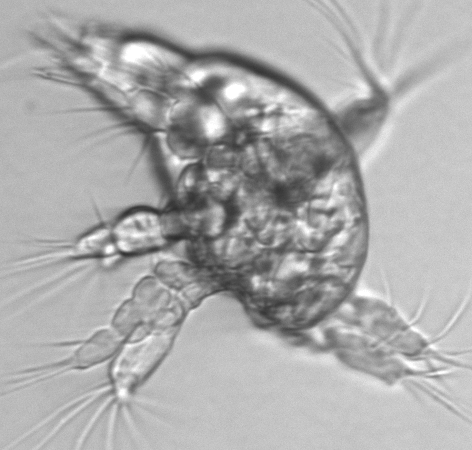
Label: Copepod_nauplii